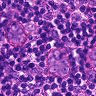
Metastatic tissue present: no